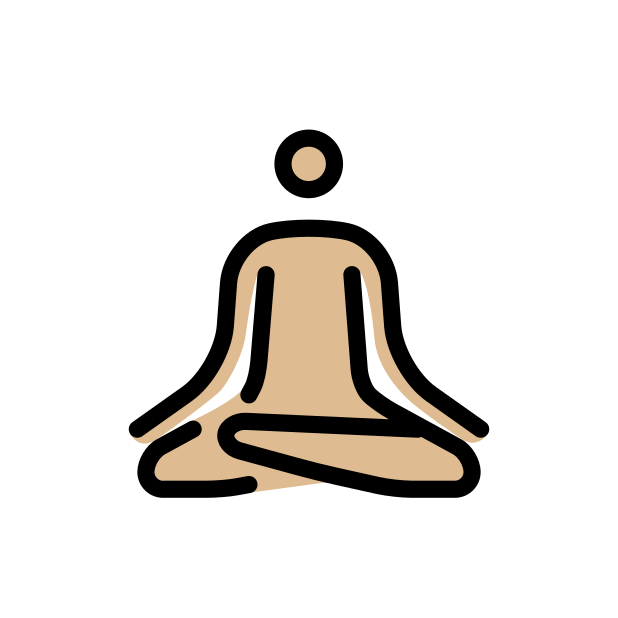
person in lotus position: medium-light skin tone